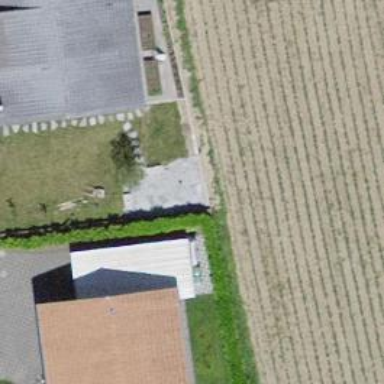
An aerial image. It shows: Hedge acting as barrier.